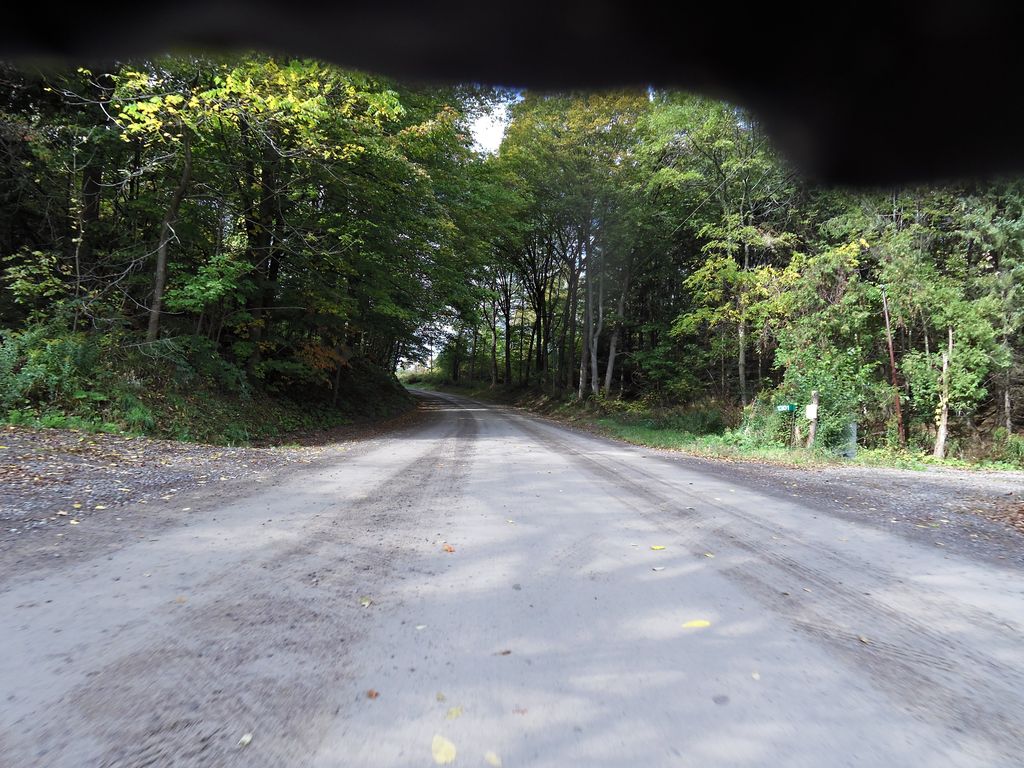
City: hamilton